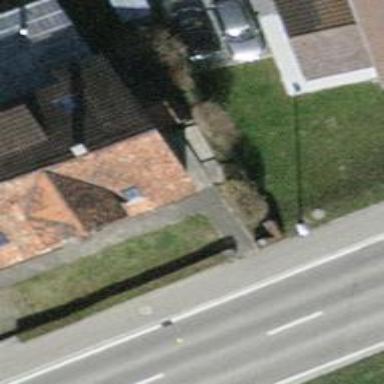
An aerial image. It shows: Hedge acting as barrier.